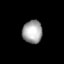
Tissue: lung
Cell type: Myeloid cells
Senescence score: 0.2162
Nuclear area (px): 447
Mean DAPI intensity: 164.53